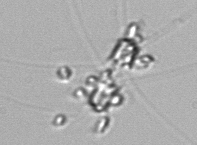
Label: Chaetoceros_didymus_TAG_external_flagellate